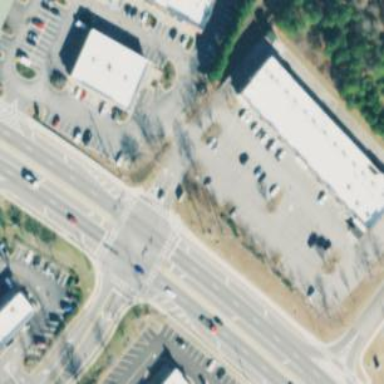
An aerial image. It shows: Marked road crossing.